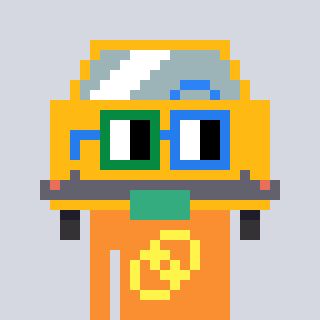
a pixel art character with square green and blue glasses, a taxi-shaped head and a orange-colored body on a cool background